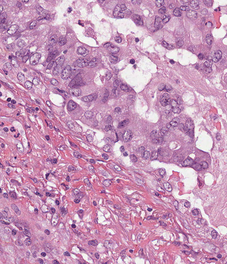
Tumor epithelial tissue: yes
Tumor-associated stroma tissue: yes
Normal tissue: no